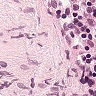
Metastatic tissue present: no